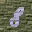
Label: 8